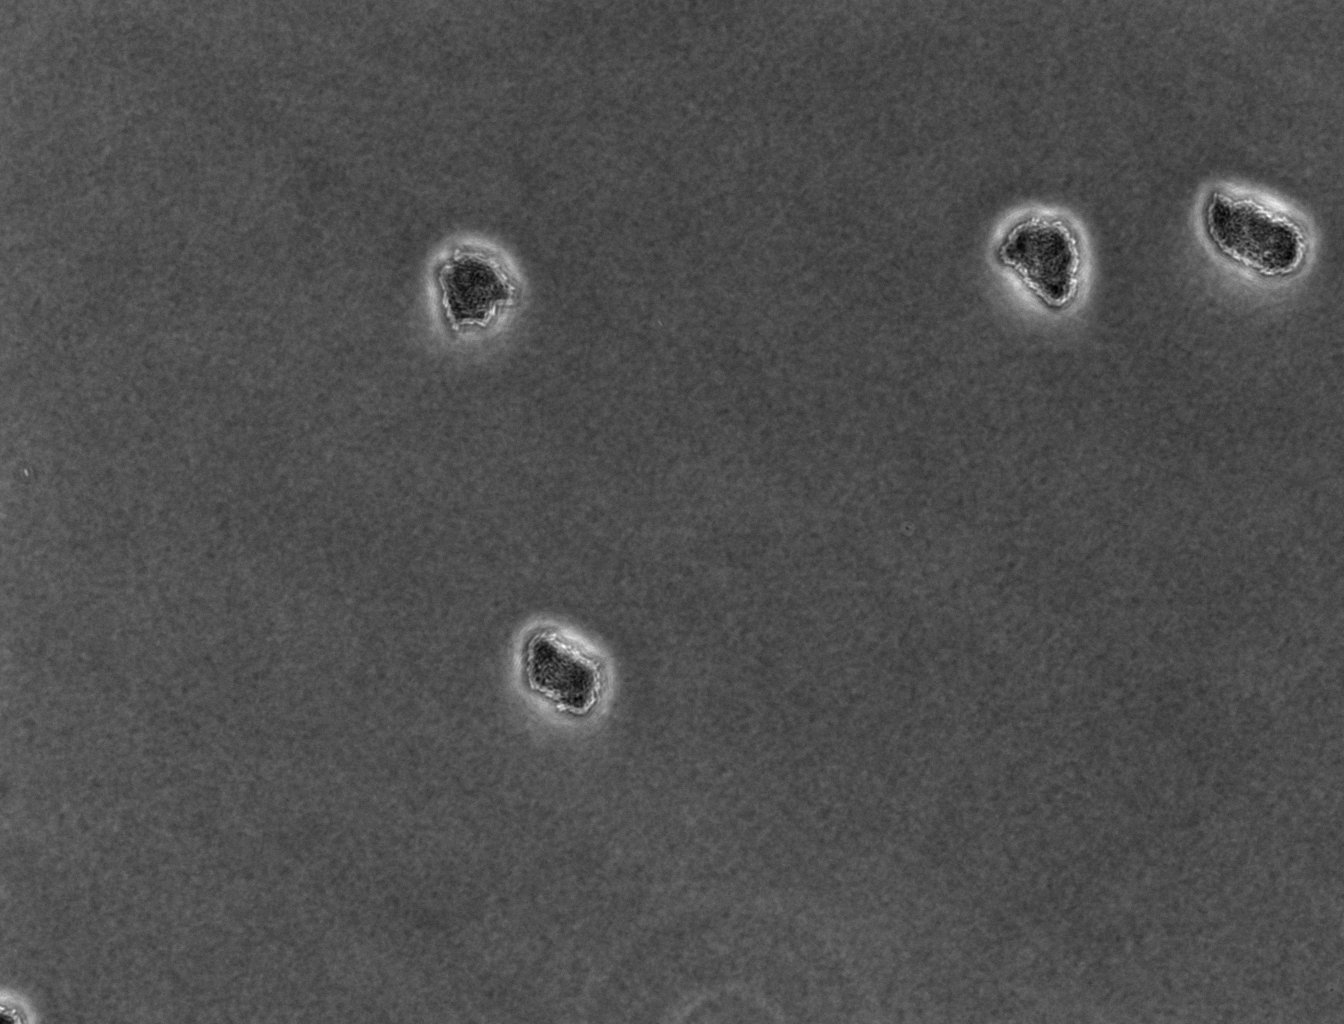
various_fewshot